Question: I am using android studio and external library called myCBR. I am trying to load a file that is placed in my assets folder. I have the main activity called : "MainActivity" and "CBRHandler". I can run the app but when I try to load the project through the toggle button my application is crashing. Do you have an idea what might cause it?
'''
public class MainActivity extends Activity {
Boolean InternetAvailable = false;
Button checkInternet;
DetectConnection detect_connection;
private static final long MIN_DISTANCE_CHANGE_FOR_UPDATES = 10L;
private static final long MIN_TIME_PASSED_FOR_UPDATES = 10000L;
private static final String PRJ_FILENAME = "financeDemo.prj";
private static final String PROJECTNAME = "financeDemo";
final String TAG = "[HUB]";
protected CBRHandler cbrHandler = null;
private AsyncTask<String, Integer, String> cbrTask;
protected HashMap<String, String> currentLocales;
protected Location currentLocation;
protected ProgressDialog dialog;
protected LocationManager locManager;
protected Button locationButton;
protected String locationlatitude;
protected String locationlongitude;
protected TextView myCBRtext;
protected ToggleButton myCBRtoggleButton;
protected Button networkButton;
protected TextView networkText;
protected Button socialProfileButton;
protected TextView socialText;
protected Button startQueryButton;
protected Button userDetailsButton;
@Override
protected void onCreate(Bundle paramBundle) {
super.onCreate(paramBundle);
setContentView(R.layout.activity_main);
//Setting up button for "My Librarian" section
Button MyLibrarian = (Button) findViewById(R.id.btnMyLibrarian);
MyLibrarian.setOnClickListener(new View.OnClickListener() {
public void onClick(View v) {
startActivity(new Intent(MainActivity.this, MyLibrarianActivity.class));
}
});
//Setting up button for "Around Me" section
Button AroundMe = (Button) findViewById(R.id.btnAroundMe);
AroundMe.setOnClickListener(new View.OnClickListener() {
public void onClick(View v) {
startActivity(new Intent(MainActivity.this, AroundMeActivity.class));
}
});
//Setting up button for "Find your way" section
Button FindYourWay = (Button) findViewById(R.id.btnFindYourWay);
FindYourWay.setOnClickListener(new View.OnClickListener() {
public void onClick(View v) {
startActivity(new Intent(MainActivity.this, FindYourWayActivity.class));
}
});
//Setting up button for "Author" section
Button Author = (Button) findViewById(R.id.btnAuthor);
Author.setOnClickListener(new View.OnClickListener() {
public void onClick(View v) {
startActivity(new Intent(MainActivity.this, AuthorActivity.class));
}
});
//Setting up "Check for network connectivity button"
checkInternet = (Button) findViewById(R.id.btnNetworkConnectivity);
detect_connection = new DetectConnection(getApplicationContext());
checkInternet.setOnClickListener(new View.OnClickListener() {
@Override
public void onClick(View v) {
InternetAvailable = detect_connection.InternetConnecting();
if (InternetAvailable) {
showAlertDialog(MainActivity.this, "Network Connection",
"Network connection is available", true);
} else {
showAlertDialog(MainActivity.this, "No Network Connection",
"Network connection is not available", false);
}
}
});
{
this.myCBRtoggleButton = ((ToggleButton) findViewById(R.id.myCBRtoggleButton));
this.myCBRtoggleButton.setOnClickListener(new View.OnClickListener() {
public void onClick(View paramAnonymousView) {
if (MainActivity.this.myCBRtoggleButton.isChecked()) {
Toast.makeText(MainActivity.this, "Starting a myCBR task", Toast.LENGTH_SHORT).show();
MainActivity.this.cbrTask = new MainActivity.OpenMyCBRProjectTask(MainActivity.this).execute(new String[0]);
return;
}
Toast.makeText(MainActivity.this, "Resetting", Toast.LENGTH_SHORT).show();
MainActivity.this.cbrTask.cancel(true);
MainActivity.this.startQueryButton.setEnabled(false);
CBRHandler.resetInstance();
}
});
this.startQueryButton = ((Button) findViewById(R.id.startQueryButton));
this.startQueryButton.setEnabled(false);
this.startQueryButton.setOnClickListener(new View.OnClickListener() {
public void onClick(View paramAnonymousView) {
Intent localIntent = new Intent(MainActivity.this, MyLibrarianActivity.class);
MainActivity.this.startActivity(localIntent);
}
});
FileIO.copyAssetFile(this, getResources(), "libraryDemo.prj");
return;
}
}
class OpenMyCBRProjectTask extends AsyncTask<String, Integer, String> {
OpenMyCBRProjectTask() {
}
public OpenMyCBRProjectTask(MainActivity mainActivity) {
}
protected String doInBackground(String[] paramArrayOfString) {
MainActivity.this.cbrHandler = CBRHandler.getInstance();
try {
MainActivity.this.cbrHandler.createProjectFromPRJ("libraryDemo", "libraryDemo.prj", "data/data/" + MainActivity.this.getPackageName() + "/files/");
return "Opening project 'libraryDemo'";
} catch (Exception localException) {
Log.e("[HUB]", "Exception caught while trying to call createProjectFromPRJ");
Log.e("[HUB]", localException.toString());
}
return "Failed to open project";
}
protected void onPostExecute(String paramString) {
MainActivity.this.myCBRtext.setText("Project: 'libraryDemo'");
MainActivity.this.startQueryButton.setEnabled(true);
}
protected void onProgressUpdate(Integer[] paramArrayOfInteger) {
super.onProgressUpdate(paramArrayOfInteger);
}
}
public void showAlertDialog(Context context, String t, String m, Boolean status) {
AlertDialog message = new AlertDialog.Builder(context).create();
message.setTitle(t);
message.setMessage(m);
message.setButton("OK", new DialogInterface.OnClickListener() {
public void onClick(DialogInterface dialog, int which) {
}
});
message.show();
}
'''
}
And my CBRHandler Activity
'''
public class CBRHandler
'''
{
'''
private static CBRHandler singletonInstance;
private final String TAG = "[CBR]";
private Concept concept = null;
private String conceptName = "Resource";
private DefaultCaseBase ResourcesCB;
private String multiplevalueseparator = ",";
private String prjFileName = "";
private Project project = null;
private LinkedHashMap<String, String> queryAttributes = new LinkedHashMap();
public static CBRHandler getInstance()
{
if (singletonInstance == null)
singletonInstance = new CBRHandler();
return singletonInstance;
}
public static void resetInstance()
{
singletonInstance = null;
}
public void addQueryAttribute(String paramString1, String paramString2)
{
if (this.queryAttributes.containsKey(paramString1))
this.queryAttributes.remove(paramString1);
this.queryAttributes.put(paramString1, paramString2);
}
public void createProjectFromPRJ(String paramString1, String paramString2, String paramString3)
{
try
{
Log.i("[CBR]", "Assigning project: " + paramString3 + paramString2);
this.project = new Project(paramString3 + paramString2);
Log.i("[CBR]", "Assigning concept: " + this.conceptName);
this.concept = this.project.getConceptByID(this.conceptName);
return;
}
catch (Exception localException)
{
Log.e("[CBR]", "Failed to create project from .prj");
Log.e("[CBR]", localException.toString());
}
}
public boolean hasProject()
{
return this.project != null;
}
'''
}
The exception I get is here:
'''
<PHONE>/dyankov.mylibraryrecommender E/AndroidRuntime: FATAL EXCEPTION: main
java.lang.NullPointerException
at dyankov.mylibraryrecommender.MainActivities.MainActivity$OpenMyCBRProjectTask.onPostExecute(MainActivity.java:245)
at dyankov.mylibraryrecommender.MainActivities.MainActivity$OpenMyCBRProjectTask.onPostExecute(MainActivity.java:217)
'''
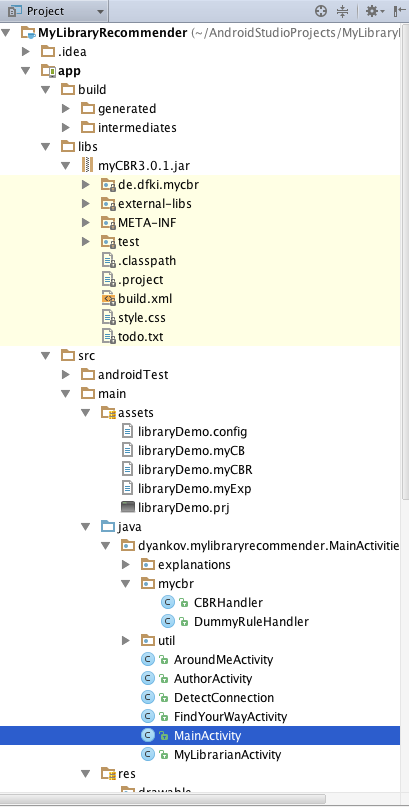
Answer: In your AsyncTask's 'onPostExecute' method, you do this :
'''
protected void onPostExecute(String paramString) {
MainActivity.this.myCBRtext.setText("Project: 'libraryDemo'");
MainActivity.this.startQueryButton.setEnabled(true);
}
'''
You never initialize 'myCBRtext' properly. You could do this in 'onCreate' :
'''
@Override
protected void onCreate(Bundle paramBundle) {
super.onCreate(paramBundle);
setContentView(R.layout.activity_main);
// Add the following
this.myCBRtext = (TextView) findViewById(R.id.my_cbr_text);
....
}
'''